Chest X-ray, PA view. Patient: 41 years old, sex F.
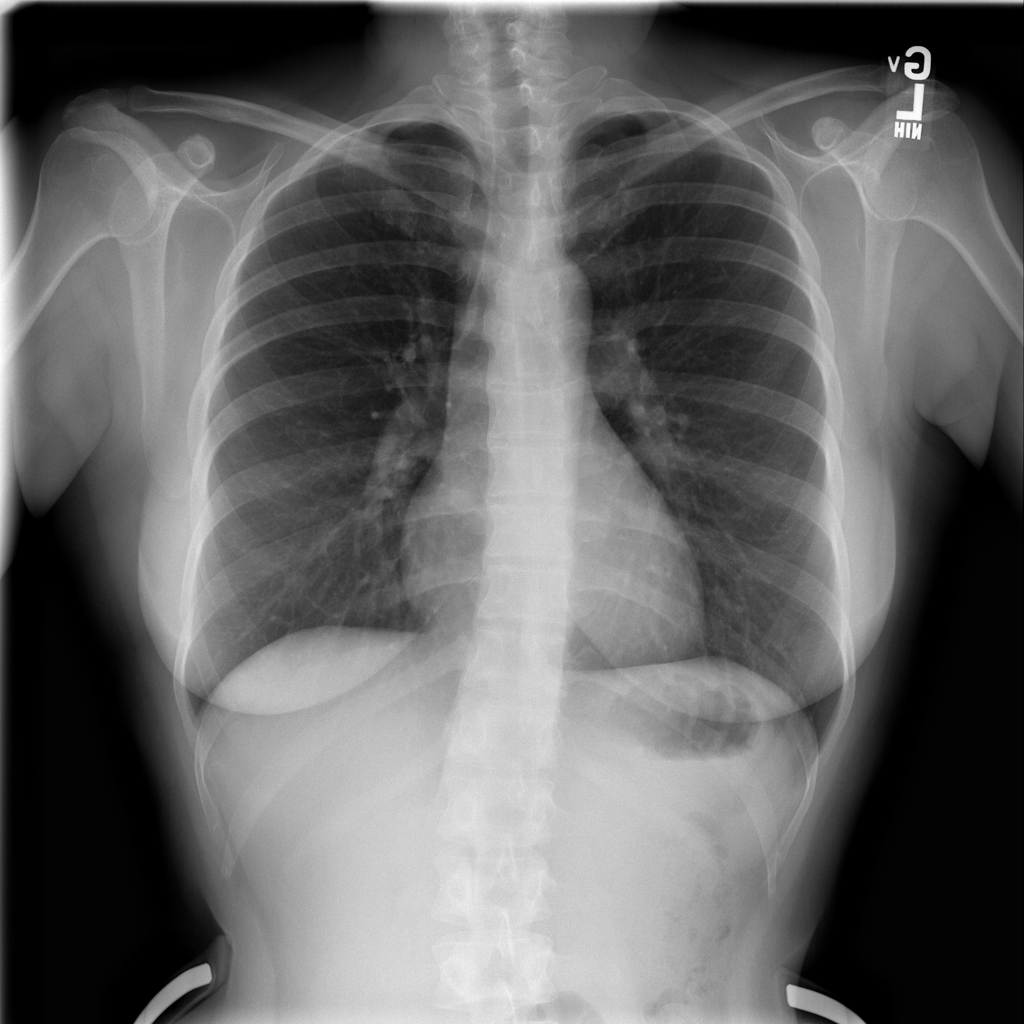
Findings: No Finding